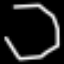
Label: octagon